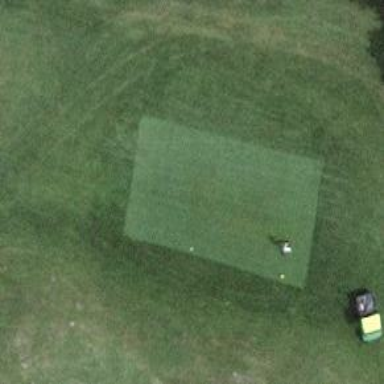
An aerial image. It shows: Golf tee on grassy land.